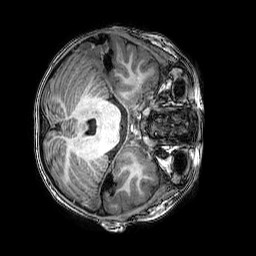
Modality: T1w
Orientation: axial
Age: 7
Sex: male
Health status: healthy